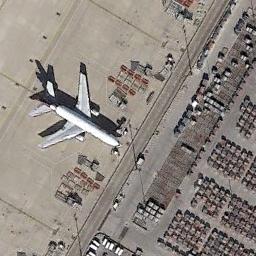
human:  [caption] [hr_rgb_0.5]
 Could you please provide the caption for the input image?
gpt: A plane parked on the open area while many facilities in front of it .

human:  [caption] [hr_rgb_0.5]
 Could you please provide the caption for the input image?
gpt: A plane is parked next to many goods .

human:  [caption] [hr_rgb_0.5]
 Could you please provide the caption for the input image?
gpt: An airplane parked in an open area with many containers next to it .

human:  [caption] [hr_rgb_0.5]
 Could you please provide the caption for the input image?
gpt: A plane was parked beside the dense containers .

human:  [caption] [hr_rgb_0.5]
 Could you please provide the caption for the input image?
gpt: There is an airplane in the parking lot .